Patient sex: F
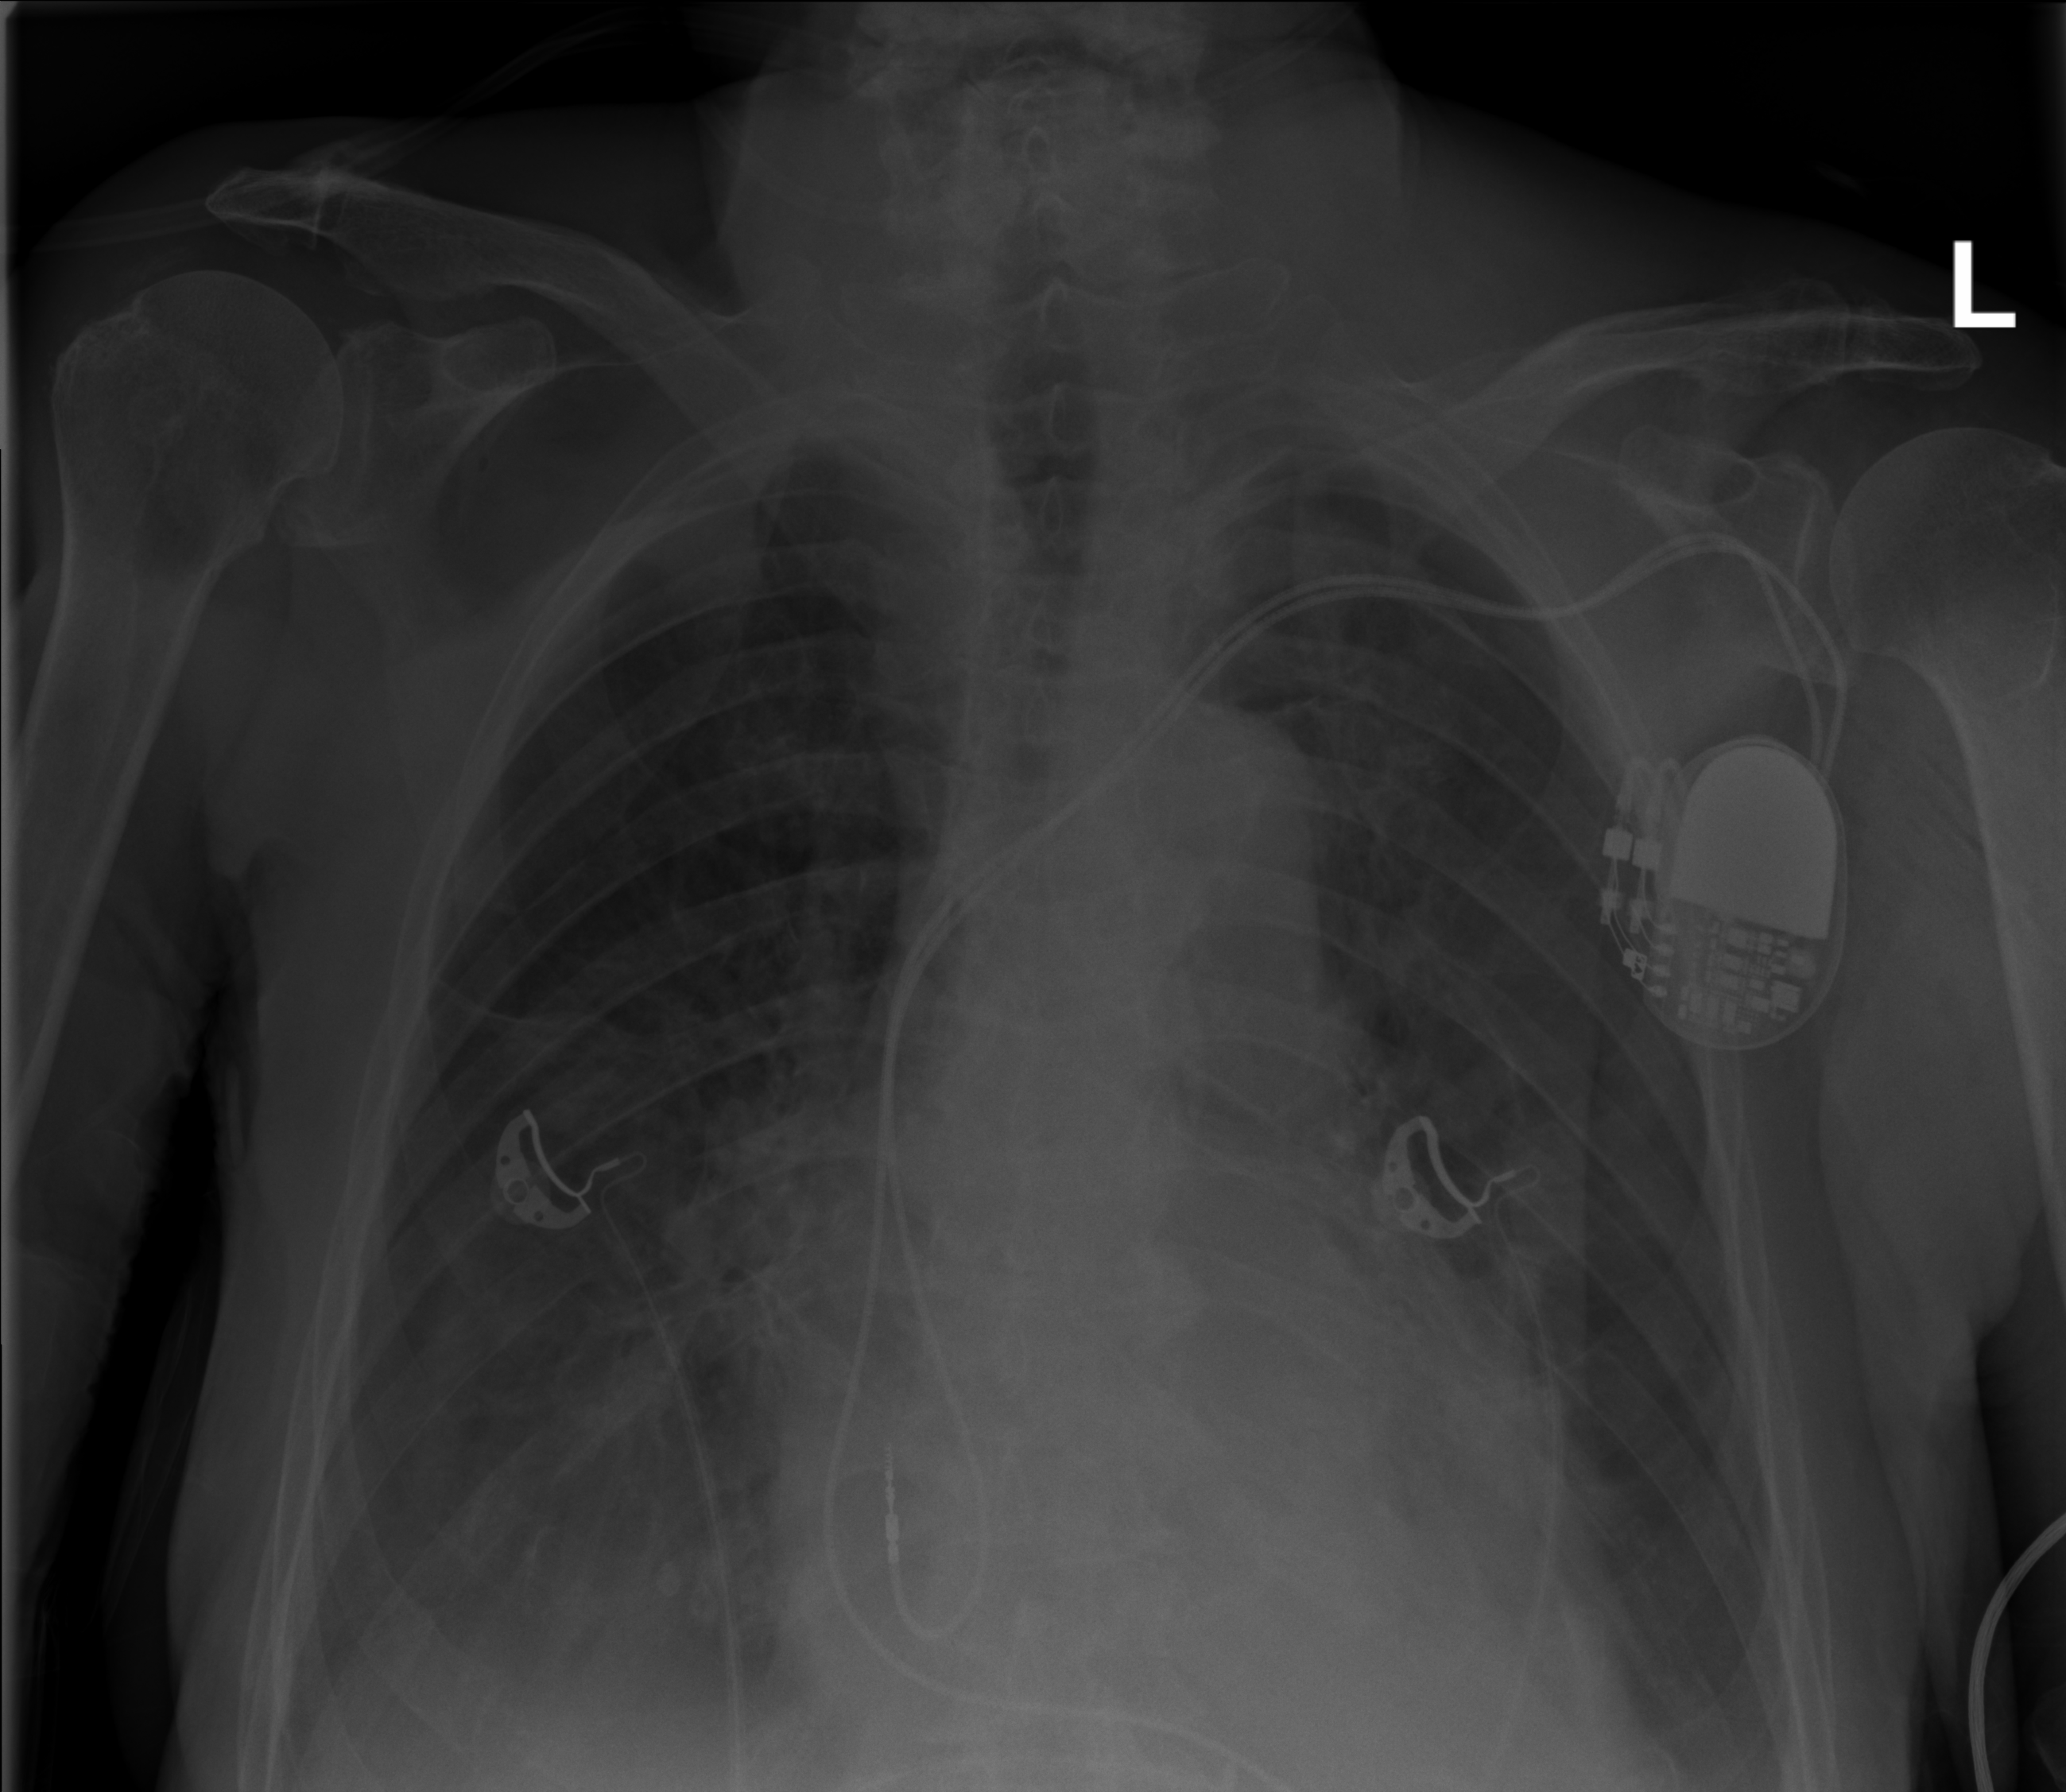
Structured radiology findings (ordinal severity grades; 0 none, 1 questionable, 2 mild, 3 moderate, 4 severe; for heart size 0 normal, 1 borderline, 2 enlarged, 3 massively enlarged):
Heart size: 2
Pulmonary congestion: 3
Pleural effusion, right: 2
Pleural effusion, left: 2
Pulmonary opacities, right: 2
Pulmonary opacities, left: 2
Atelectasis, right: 2
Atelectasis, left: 2